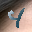
Label: 4